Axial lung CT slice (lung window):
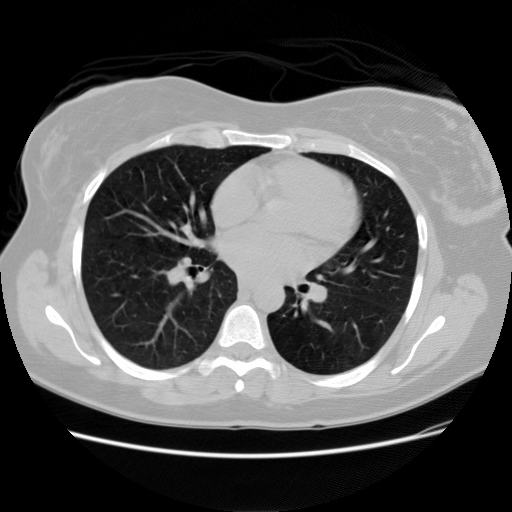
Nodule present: no